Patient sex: M
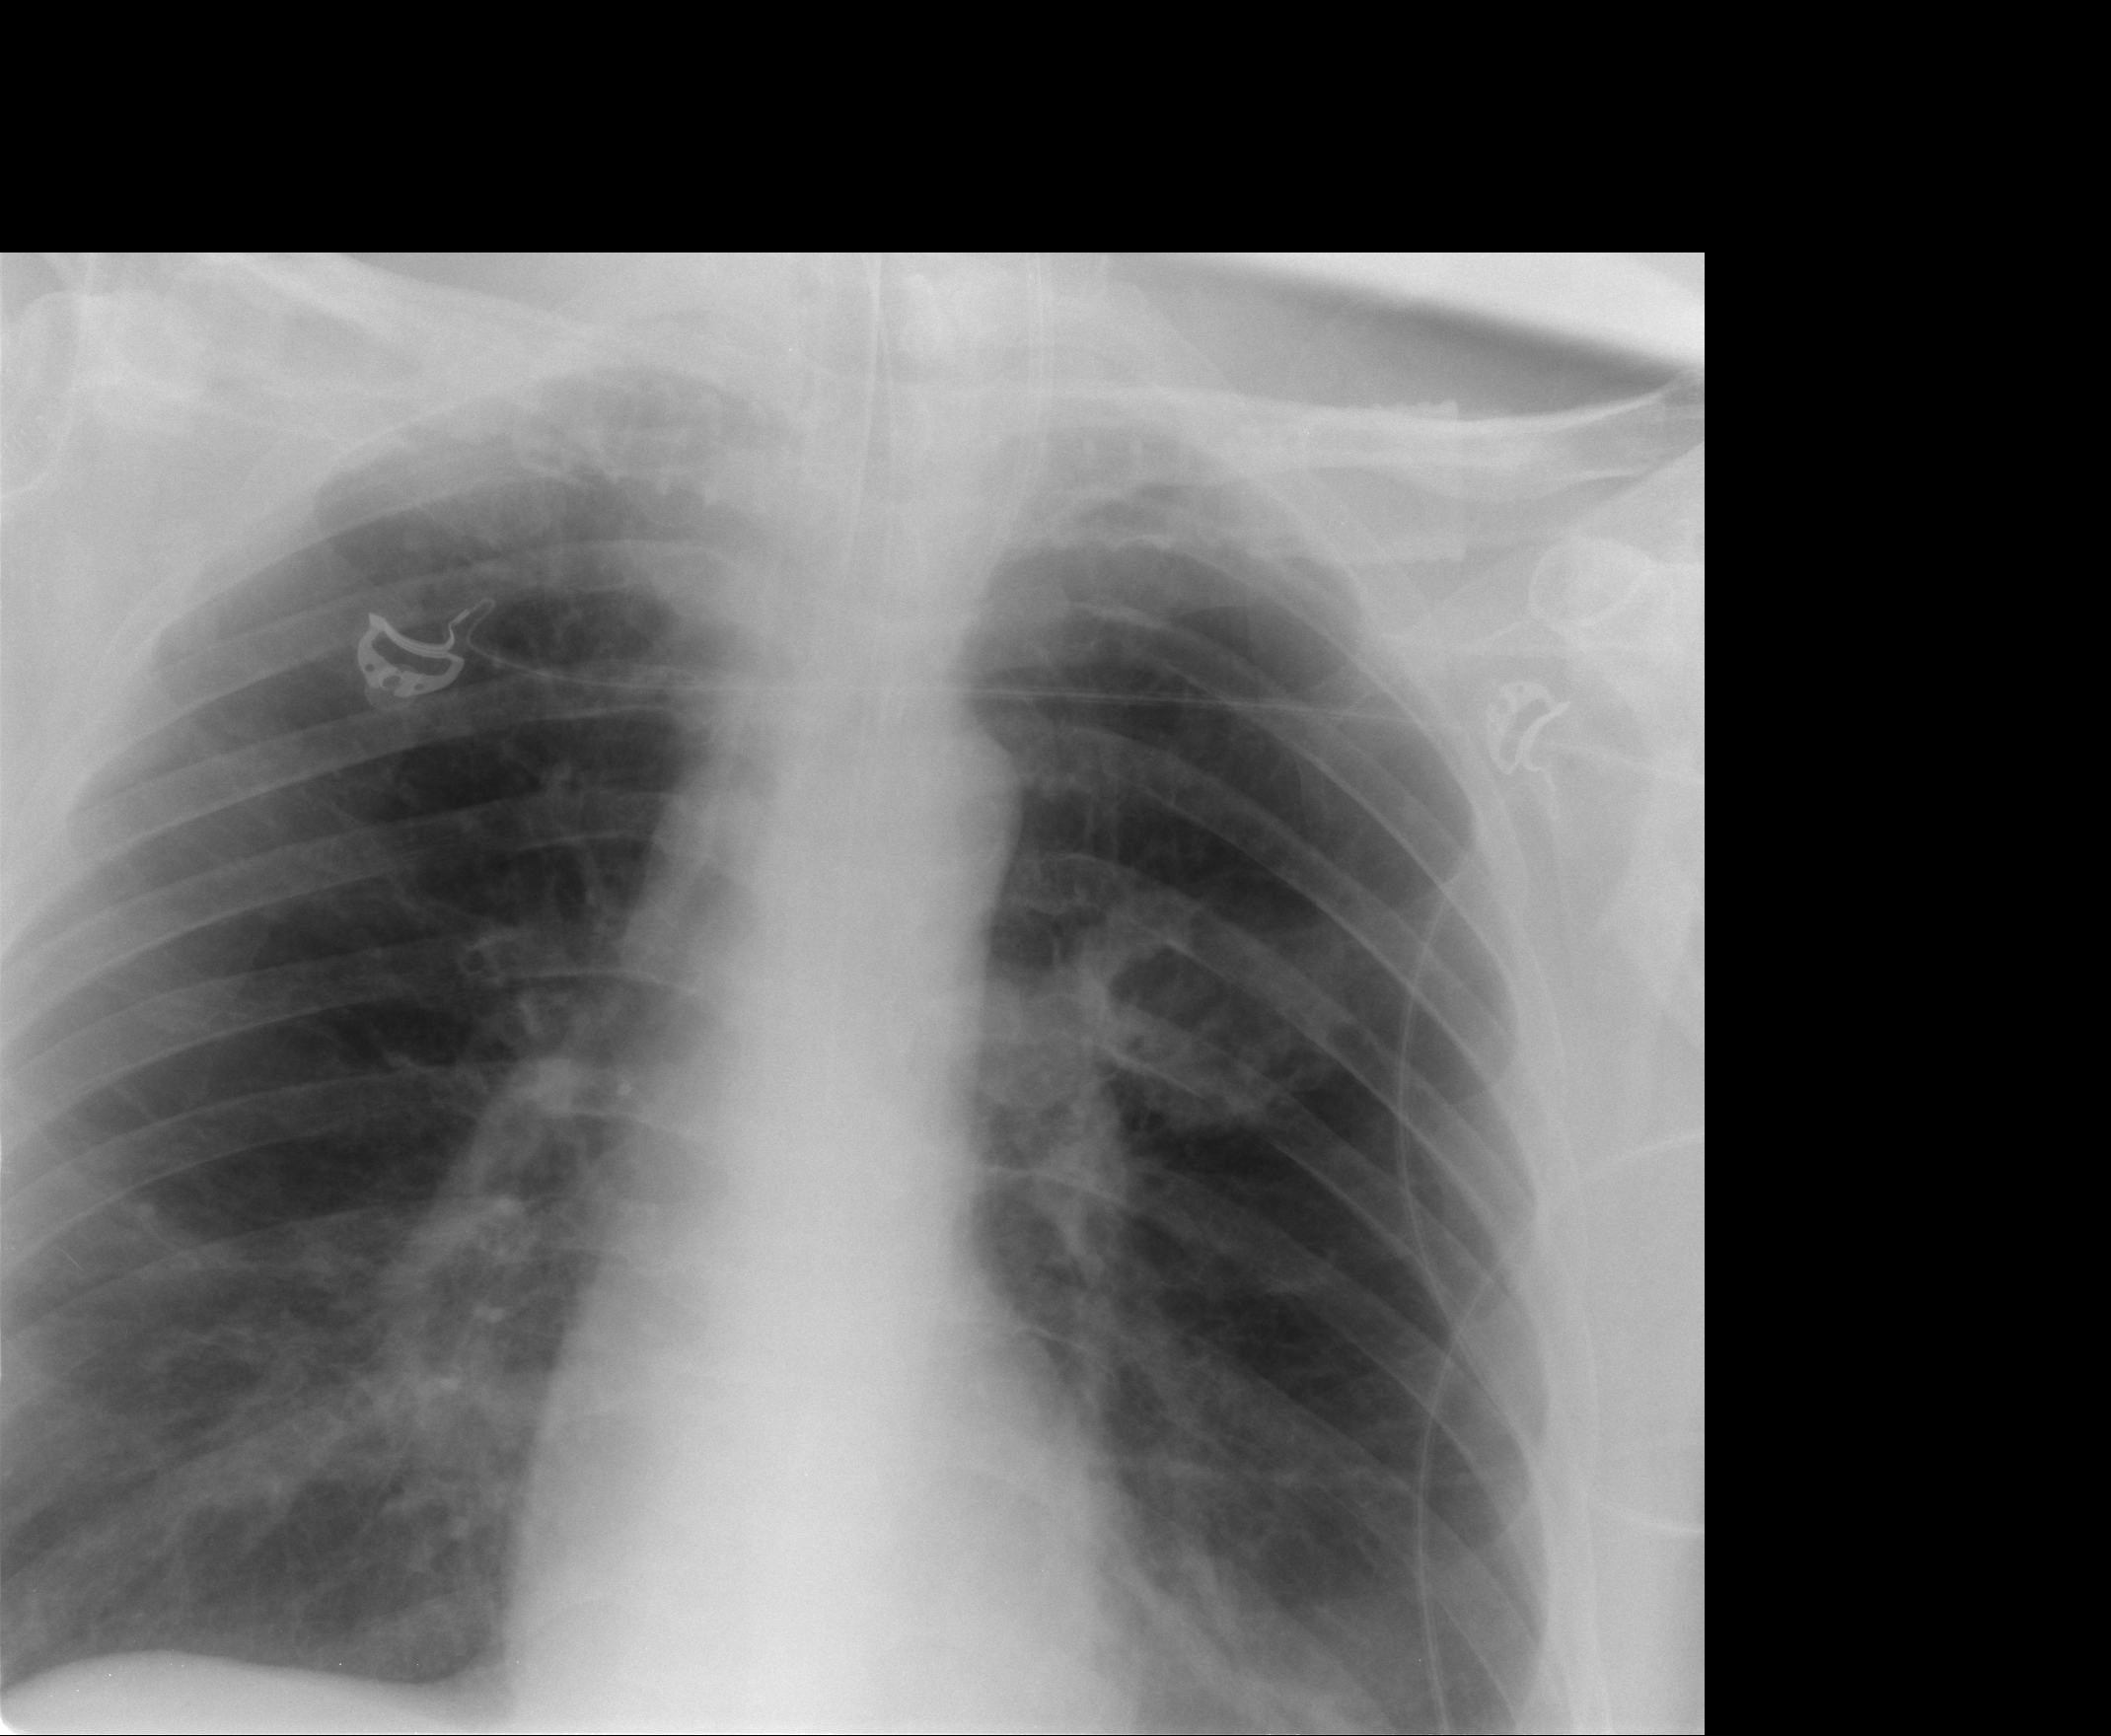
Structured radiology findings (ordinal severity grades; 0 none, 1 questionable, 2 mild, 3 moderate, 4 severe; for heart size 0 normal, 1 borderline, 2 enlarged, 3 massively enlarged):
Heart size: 0
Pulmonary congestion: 0
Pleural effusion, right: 0
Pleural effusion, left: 0
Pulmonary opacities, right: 0
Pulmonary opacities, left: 0
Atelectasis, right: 0
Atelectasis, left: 2